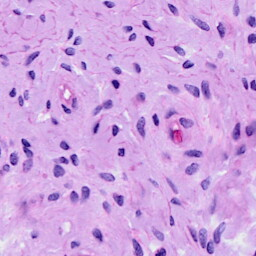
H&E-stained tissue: Cervix